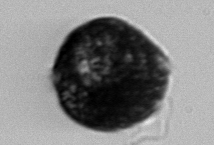
Label: Alexandrium_catenella